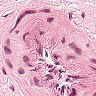
Metastatic tissue present: no